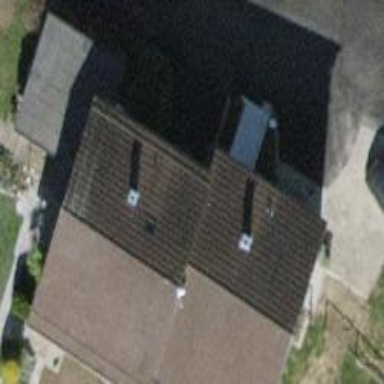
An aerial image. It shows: Semi-detached house with gabled roof.